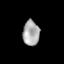
Tissue: lung
Cell type: T cells
Senescence score: 0.1287
Nuclear area (px): 408
Mean DAPI intensity: 171.172